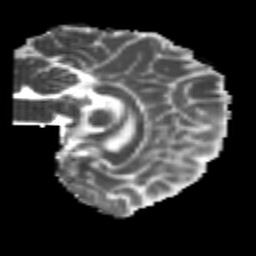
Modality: MD
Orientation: sagittal
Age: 26
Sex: female
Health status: healthy
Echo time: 0.074 s